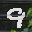
Label: 9